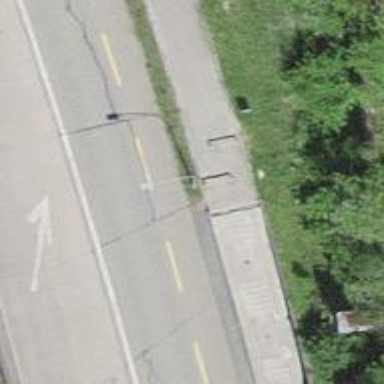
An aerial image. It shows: Cycle barrier.